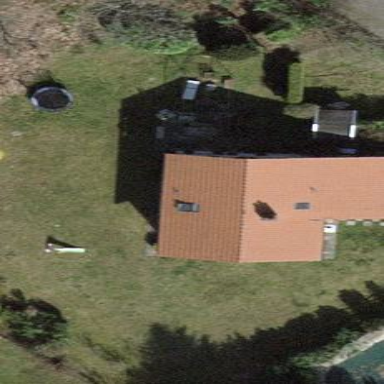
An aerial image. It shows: Simple house.